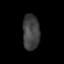
Tissue: lung
Cell type: Others
Senescence score: 0.2022
Nuclear area (px): 591
Mean DAPI intensity: 63.545